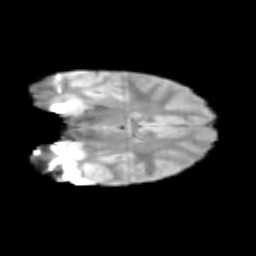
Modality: T2w
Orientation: coronal
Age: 11
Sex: female
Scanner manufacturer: siemens
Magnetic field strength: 3 T
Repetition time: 3.8 s
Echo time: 0.07 s